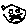
Label: cat